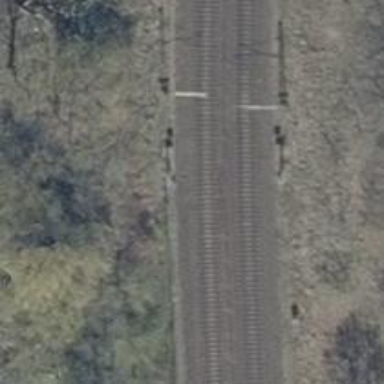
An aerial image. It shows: Railway signal.